Interaction volume radius: 5 \u00c5
Interaction volume height: 20 \u00c5
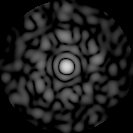
Disorder parameter: 0.8431